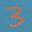
Label: 3